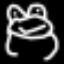
Label: frog